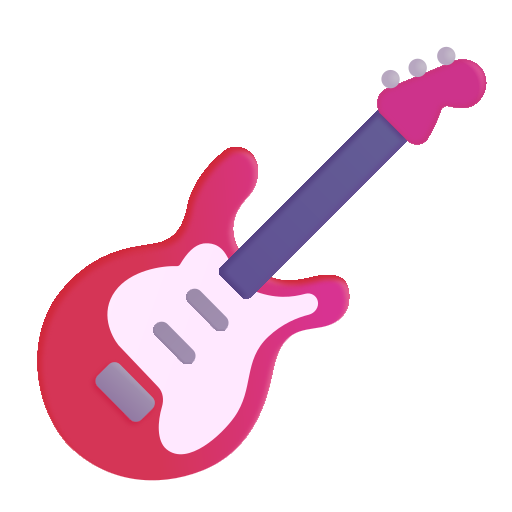
guitar color